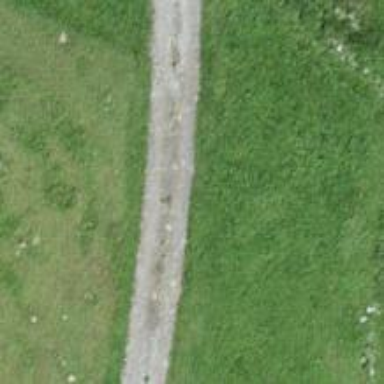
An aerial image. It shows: Gravel track with grade3 tracktype.